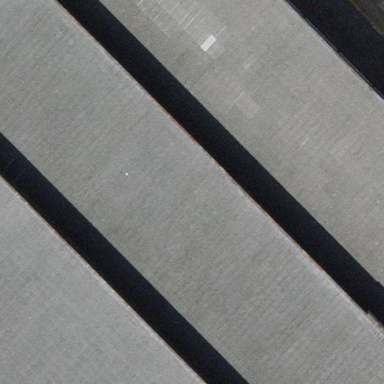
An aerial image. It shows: Industrial building.